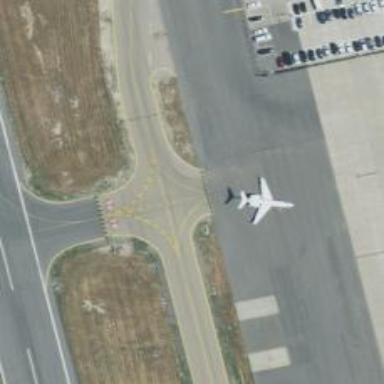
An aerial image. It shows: Asphalt taxiway in the airport.